Question: = more detailed explanation added to the question. Thanks.
I'm building a jQuery Mobile site which has a Gallery section.
The gallery has a series of thumbnails on the top of the screen.
Users click on the thumbnail to .
It's at this point that I'm not sure what to do: the way jQuery Mobile works, it's geared towards loading new pages, or views. But I just want to inject new content in a container on the page.
To be clear, when the user clicks on another thumbnail, a new image replaces the content of the container with new content.
I have two questions:
I'm not sure how to structure the dynamic content. I was thinking i'd create an html file for each item, which as a rule always contains a title, information and sometimes, audio.
I'm not sure how to script this functionality in jQuery Mobile. It's obviously Ajax, but I'm not familiar with it yet, especially since jQuery Mobile has it's own methods in place already which seems to redefine behaviors in a way that's contradictory to this approach described here.
'''
<!-- Galleries -->
<div data-role="page" id="galleries">
<div data-role="content" role="main">
This is the Selection UI, if i click on thumb2.jpg, it'd
fill #content-holder with the whatever html is in content2.php
<div id="thumb-carousel">
<a href="content1.php"><img src="thumb1.jpg"></a>
<a href="content2.php"><img src="thumb2.jpg"></a>
<a href="content3.php"><img src="thumb3.jpg"></a>
<a href="content4.php"><img src="thumb4.jpg"></a>
<a href="content5.php"><img src="thumb5.jpg"></a>
<a href="content6.php"><img src="thumb6.jpg"></a>
<a href="content7.php"><img src="thumb7.jpg"></a>
<a href="content8.php"><img src="thumb8.jpg"></a>
<a href="content9.php"><img src="thumb9.jpg"></a>
</div>
<!-- This is the container, currently it's filled
with the kinda stuff i need to put in it. -->
<div id="content-holder">
<img src="myimage1.jpg"/>
<p>Artwork Title</p>
<p>Caption</p>
<audio>//mp3</audio>
</div>
</div>
</div>
'''

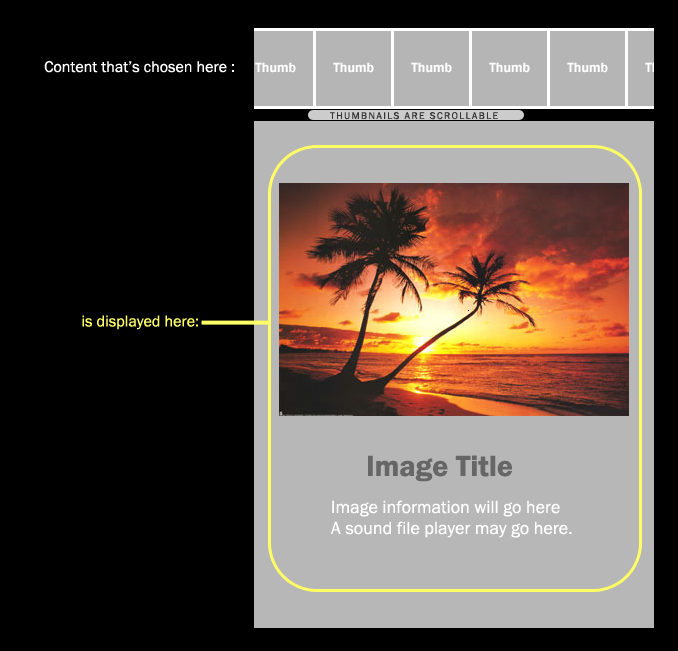
Answer: '''
//remember to use event delegation because you never know when the page will be in the DOM
$(document).delegate('#galleries', 'pageinit', function () {
//bind a 'click' event handler to each thumbnail link
$('#thumb-carousel').children().bind('click', function () {
$.ajax({
url : $(this).attr('href'),
success : function (serverResponse) {
//select the container,
//then fade it out,
//change it's HTML to the response from the AJAX request,
//and fade it back in
$('#content-holder').fadeOut(500, function () {
$(this).html(serverResponse).fadeIn(500);
});
},
error : function (jqXHR, textStatus, errorThrown) {
//remember to handle errors so your page doesn't seem broken to the user
}
});
//prevent the default behavior of the link, which is to navigate to the 'href' attribute
return false;
});
});
'''
This expects your server-response to be valid HTML markup that is ready to inject into the DOM, meaning no '<html>' or '<body>' tags, just what you want to add to the DOM:
'''
<img src="..." />
<span>TITLE</span>
<audio src="..."></audio>
'''
Here are some docs for ya:
- '$.ajax()'<URL>